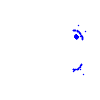
Particle: pion